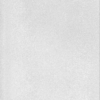
Label: dusty